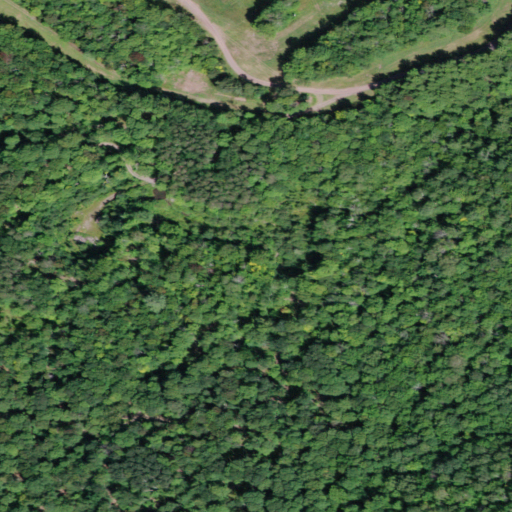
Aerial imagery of valley in New York named Shanty Hollow containing deciduous forest, mixed forest, open development, woody wetlands, evergreen forest, low intensity development, and pasture